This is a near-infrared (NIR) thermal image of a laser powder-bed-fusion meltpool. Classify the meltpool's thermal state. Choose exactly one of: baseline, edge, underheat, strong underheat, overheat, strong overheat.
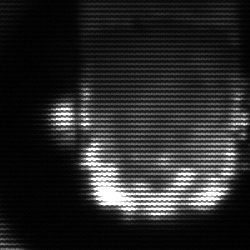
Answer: baseline